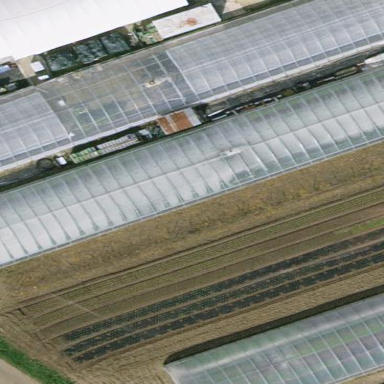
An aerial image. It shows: Area dedicated to greenhouse horticulture.